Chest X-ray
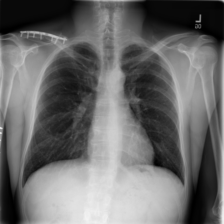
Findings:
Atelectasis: negative
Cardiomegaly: negative
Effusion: negative
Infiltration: negative
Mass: negative
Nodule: negative
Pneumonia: negative
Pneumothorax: negative
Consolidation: negative
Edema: negative
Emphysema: negative
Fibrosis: negative
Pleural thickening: negative
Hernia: negative